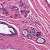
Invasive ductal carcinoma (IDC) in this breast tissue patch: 0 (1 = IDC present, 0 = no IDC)